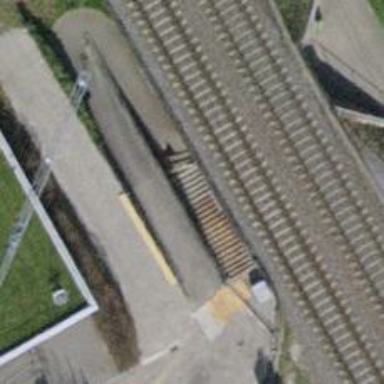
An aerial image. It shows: Road with steps.